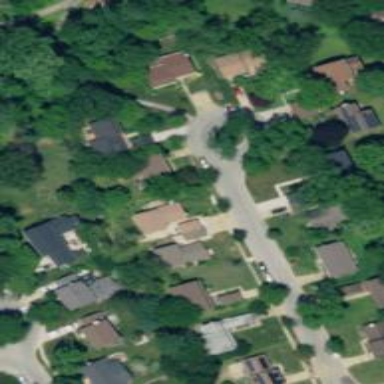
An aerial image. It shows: Residential road with sidewalk on the left side.